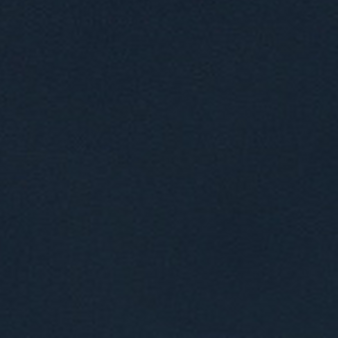
Label: other